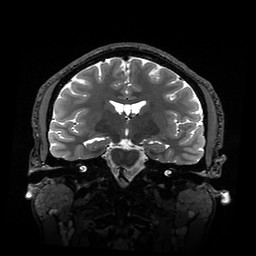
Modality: T2w
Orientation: coronal